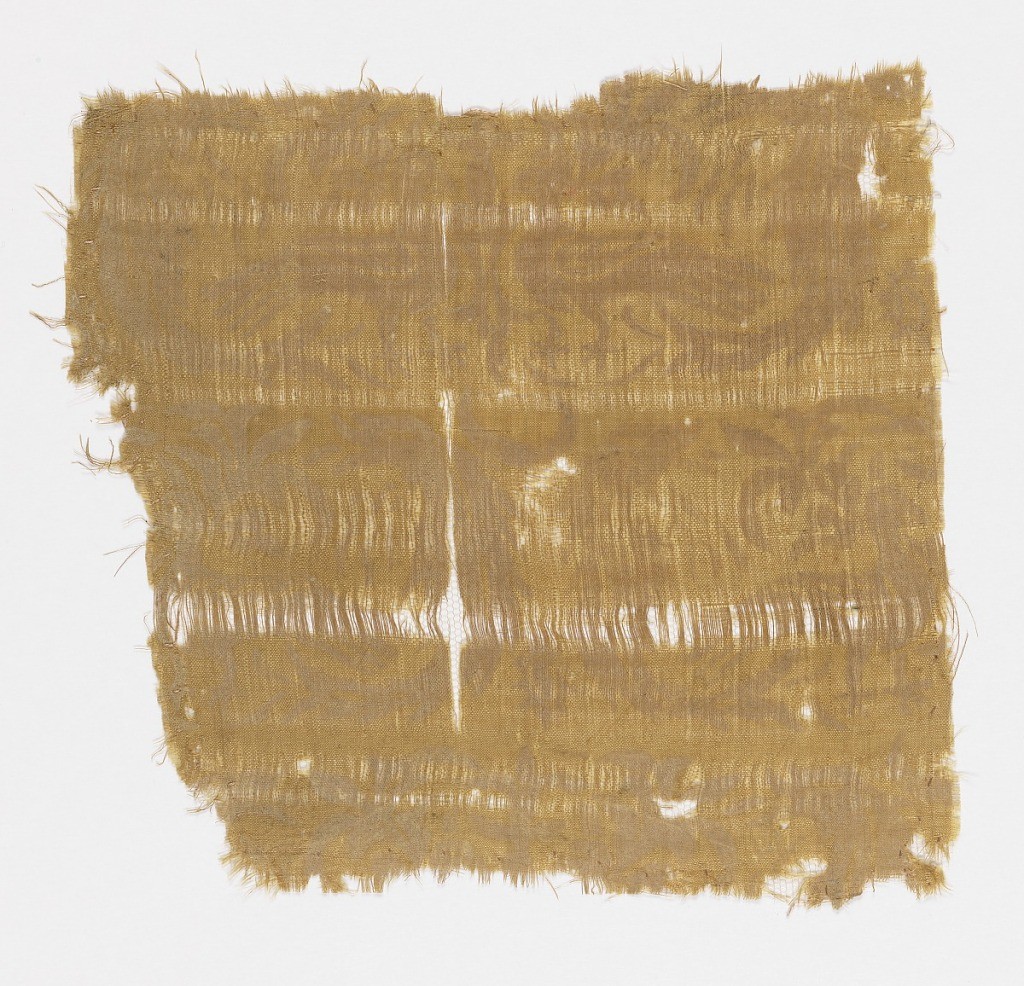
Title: Textile
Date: possibly 14th century
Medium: silk Technique: block printed with pigment on plain weave
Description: Very indistinct pattern of birds and flowers.